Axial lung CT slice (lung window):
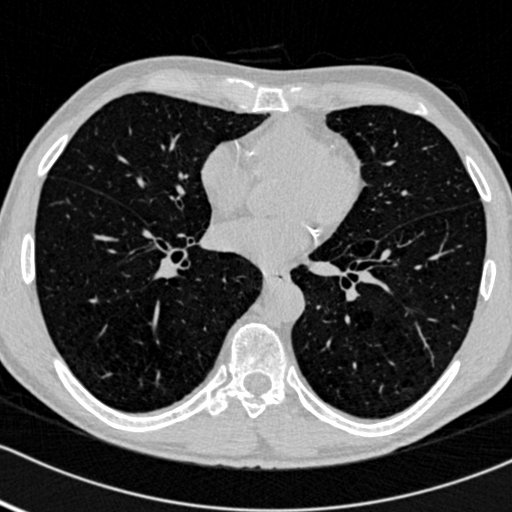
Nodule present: no